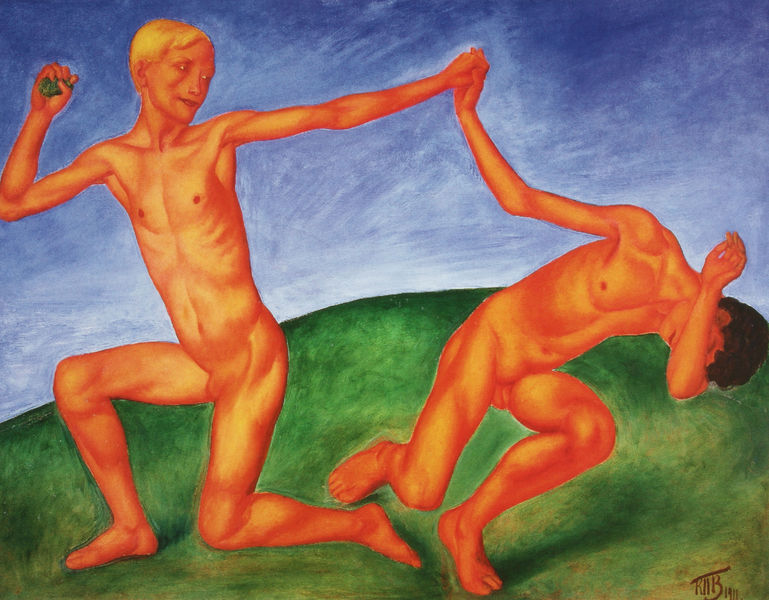
Titel: Jungen
Künstler: Kuz'ma Petrov-Vodkin
Standort: St. Petersburg
Institution: Russisches Museum
Schlagwörter: akt, angriff, berg, blau, dunkel, fuß, gemälde, hand, himmel, kampf, kopf, körper, mann, nackt, schatten, weiß, wolken, akte, frauen, gelb, grün, impressionismus, landschaft, menschen, ocker, bewegung, braun, brust, bunt, finger, frau, frisur, geste, haar, hell, köpfe, licht, mund, männer, nase, orange, schwarz, stirn, symbol, blick, gras, rasen, rot, wiese, wolke, beige, expressionismus, flächig, malerei, symbolismus, tanz, blond, gesichter, jung, arm, arme, augen, gesicht, halten, inkarnat, mensch, stehen, stein, tot, hals, hände, signatur, öl, ebene, erde, feld, felder, hügel, natur, weide, schlank, boden, auge, haare, kind, paar, personen, person, pflanze, pflanzen, tanzen, brünett, kinn, lippe, lippen, locken, scheitel, schulter, schultern, kinder, rund, beine, deutschland, hellblau, bein, füße, schrift, wangen, liebe, naturalismus, zwei, buben, jungen, knaben, moderne, fläche, flächen, gipfel, modern, dunkelgrün, eben, farbe, hellgrün, signiert, sigantur, figuren, kuppel, angst, querformat, schlacht, duktus, dunkelblau, einfach, nasen, spielen, muskeln, sport, datum, streifen, deutsch, nabel, bauch, nackte, allein, junge, wange, bauchnabel, brustwarze, geschlecht, knie, oberschenkel, scham, schenkel, wade, waden, zehe, zehen, jahreszahl, dünn, striche, abwenden, muskulös, spiel, adam, barfuss, eva, penis, außen, dürr, knabe, sehnig, unterschrift, jungs, rippen, kniee, kuppe, künstler, streit, knien, strich, verbergen, beschriftung, leinwand, organisch, kurve, tanzende, jüngling, beugen, schwul, sündenfall, expressiv, hüfte, muskel, niederlage, olymp, zerstört, leuchtend, töten, farbfelder, brüder, reigen, adam und eva, plakativ, symbole, abwehr, mager, kain, rippe, hoden, gestrichelt, sinatur, anfassen, farbfeld, ducken, sehnen, kain und abel, turnen, jünglinge, feldf, reformbewegung, bergkuppe, datiert, zusammen, braunhaarig, angt, kniender, tanzend, beziehung, außenw, brüde, homosexuell, ringelpietz, streifig, striet, manner, genitalien, abel, hoirzont, gesicht verbergen, 1911, querforamt, erdgugel